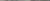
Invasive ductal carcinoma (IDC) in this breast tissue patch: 0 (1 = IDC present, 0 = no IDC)